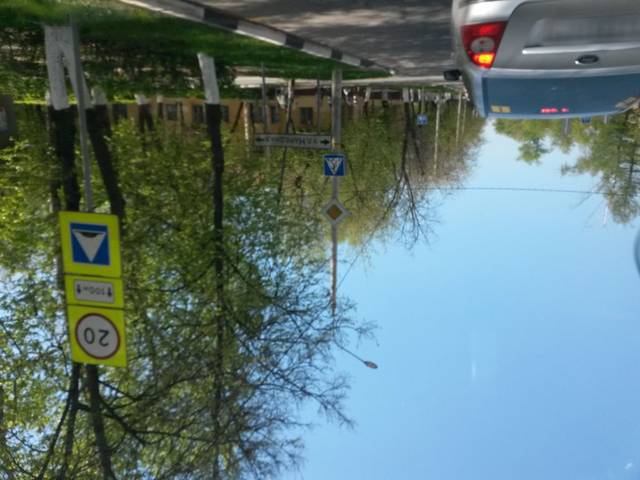
Region: Russia
Coordinates: 55.419, 37.539